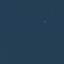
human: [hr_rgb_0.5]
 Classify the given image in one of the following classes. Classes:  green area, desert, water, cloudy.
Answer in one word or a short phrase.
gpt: water